Question: I am trying to animate bubble sort algorithm in wpf .For the same I have written following code.Code is compiling.The problem is that when I clicked on sort button it's not updating the UI element.I am facing issue in method.
When I click the sort button UI freezes.but I want when I click on sort button it's show the swapping of line.

'''
using System;
using System.Collections.Generic;
using System.Linq;
using System.Text;
using System.Windows;
using System.Windows.Controls;
using System.Windows.Data;
using System.Windows.Documents;
using System.Windows.Input;
using System.Windows.Media;
using System.Windows.Media.Imaging;
using System.Windows.Navigation;
using System.Windows.Shapes;
using System.Collections;
using System.Threading;
using System.ComponentModel;
using System.Windows.Threading;
namespace Sorting
{
/// <summary>
/// Interaction logic for MainWindow.xaml
/// </summary>
public partial class MainWindow : Window
{
public struct SwapIndex
{
public int i; public int j;
};
delegate void UIswap(int i, int j);
const int scale = 4;
const int size = 50;
Int32[] data = new Int32[size];
bool Working = false;
Line[] lines = new Line[size];
public MainWindow()
{
InitializeComponent();
this.Loaded += new RoutedEventHandler(MainWindow_Loaded);
}
void MainWindow_Loaded(object sender, RoutedEventArgs e)
{
Draw();
}
private void Draw()
{
canvas1.Children.Clear();
for (int i = 0; i < data.Length; i++)
{
data[i] = i;
lines[i] = new Line()
{
X1 = 0,
Y1 = i * scale,
X2 = i * scale,
Y2 = i * scale,
StrokeThickness = 2,
Stroke = new SolidColorBrush(Colors.Black)
};
canvas1.Children.Add(lines[i]);
}
}
private void Sort_Click(object sender, RoutedEventArgs e)
{
if (Working) return;
Working = true;
Thread T1 = new Thread(new ThreadStart(BubbleSimple));
T1.Start();
}
void BubbleSimple()
{
bool flag = false;
do
{
flag = false;
for (int i = 0; i < data.Length - 1; i++)
{
if (data[i] > data[i + 1])
{
flag = true;
swapData(i, i + 1);
}
}
} while (flag);
Working = false;
}
private void swapData(int i, int j)
{
UIswap swap = (i1, j1) =>
{
double temp;
temp = lines[i1].X2;
lines[i1].X2 = lines[j1].X2;
lines[j1].X2 = temp;
};
canvas1.Dispatcher.BeginInvoke(swap, new object[] { i, j });
}
void Randomize(object sender, DoWorkEventArgs e)
{
BackgroundWorker bw = (BackgroundWorker)sender;
Random R = new Random();
for (int i = 0; i < data.Length; i++)
{
int j = R.Next(data.Length);
bw.ReportProgress(1, new SwapIndex() { i = i, j = j });
}
}
void SwapLine(object sender, ProgressChangedEventArgs e)
{
int i = ((SwapIndex)e.UserState).i;
int j = ((SwapIndex)e.UserState).j;
int t = data[i];
data[i] = data[j];
data[j] = t;
double temp;
temp = lines[i].X2;
lines[i].X2 = lines[j].X2;
lines[j].X2 = temp;
}
private void Suffle_Click(object sender, RoutedEventArgs e)
{
if (Working) return;
Working = true;
BackgroundWorker bw = new BackgroundWorker();
bw.WorkerReportsProgress = true;
bw.WorkerSupportsCancellation = false;
bw.DoWork += new DoWorkEventHandler(Randomize);
bw.ProgressChanged += new ProgressChangedEventHandler(SwapLine);
bw.RunWorkerCompleted += delegate(object s1, RunWorkerCompletedEventArgs e1)
{
Working = false;
};
bw.RunWorkerAsync();
}
}
}
'''
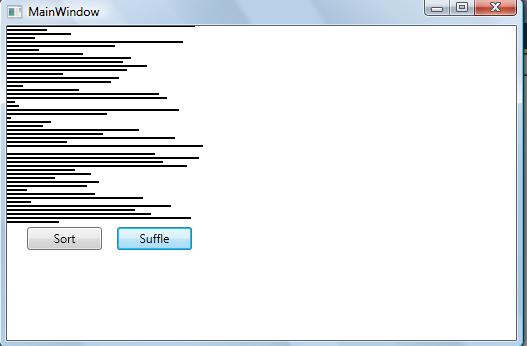
Answer: As others have mentioned data binding would be better, but to show you where you have gone wrong without completely re-writing your code this is what I came up with:
'''
public partial class MainWindow : Window
{
public struct SwapIndex
{
public int i; public int j;
};
delegate void UIswap(int i, int j);
const int scale = 4;
const int size = 50;
Int32[] data = new Int32[size];
bool Working = false;
Line[] lines = new Line[size];
public MainWindow()
{
InitializeComponent();
this.Loaded += new RoutedEventHandler(MainWindow_Loaded);
}
void MainWindow_Loaded(object sender, RoutedEventArgs e)
{
Draw();
}
private void Draw()
{
canvas1.Children.Clear();
for (int i = 0; i < data.Length; i++)
{
data[i] = i;
lines[i] = new Line()
{
X1 = 0,
Y1 = i * scale,
X2 = i * scale,
Y2 = i * scale,
StrokeThickness = 2,
Stroke = new SolidColorBrush(Colors.Black)
};
canvas1.Children.Add(lines[i]);
}
}
private void Sort_Click(object sender, RoutedEventArgs e)
{
if (Working) return;
Working = true;
Thread T1 = new Thread(new ThreadStart(BubbleSimple));
T1.Start();
}
void BubbleSimple()
{
bool flag = false;
do
{
flag = false;
for (int i = 0; i < data.Length - 1; i++)
{
if (data[i] > data[i + 1])
{
flag = true;
swapData(i, i + 1);
}
Thread.Sleep(10);
}
} while (flag);
Working = false;
}
private void swapData(int i, int j)
{
var temp = data[i];
data[i] = data[j];
data[j] = temp;
UIswap swap = (i1, j1) =>
{
var tempd = lines[i1].X2;
lines[i1].X2 = lines[j1].X2;
lines[j1].X2 = tempd;
};
canvas1.Dispatcher.BeginInvoke(swap, new object[] { i, j });
}
void Randomize(object sender, DoWorkEventArgs e)
{
BackgroundWorker bw = (BackgroundWorker)sender;
Random R = new Random();
for (int i = 0; i < data.Length; i++)
{
int j = R.Next(data.Length);
bw.ReportProgress(1, new SwapIndex() { i = i, j = j });
}
}
void SwapLine(object sender, ProgressChangedEventArgs e)
{
int i = ((SwapIndex)e.UserState).i;
int j = ((SwapIndex)e.UserState).j;
int t = data[i];
data[i] = data[j];
data[j] = t;
double temp;
temp = lines[i].X2;
lines[i].X2 = lines[j].X2;
lines[j].X2 = temp;
}
private void Suffle_Click(object sender, RoutedEventArgs e)
{
if (Working) return;
Working = true;
BackgroundWorker bw = new BackgroundWorker();
bw.WorkerReportsProgress = true;
bw.WorkerSupportsCancellation = false;
bw.DoWork += new DoWorkEventHandler(Randomize);
bw.ProgressChanged += new ProgressChangedEventHandler(SwapLine);
bw.RunWorkerCompleted += delegate(object s1, RunWorkerCompletedEventArgs e1)
{
Working = false;
};
bw.RunWorkerAsync();
}
}
'''
Your biggest problem was the algorithm was swapping the lines, but not swaping the data, thus it was in an infinite loop.